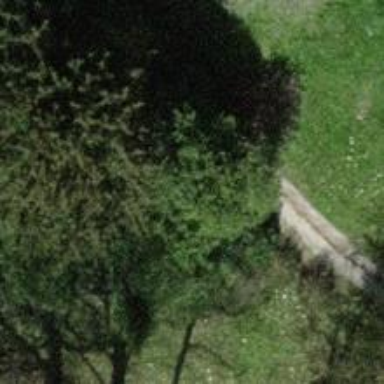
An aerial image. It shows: Evergreen needle-leaved tree.